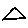
Label: triangle